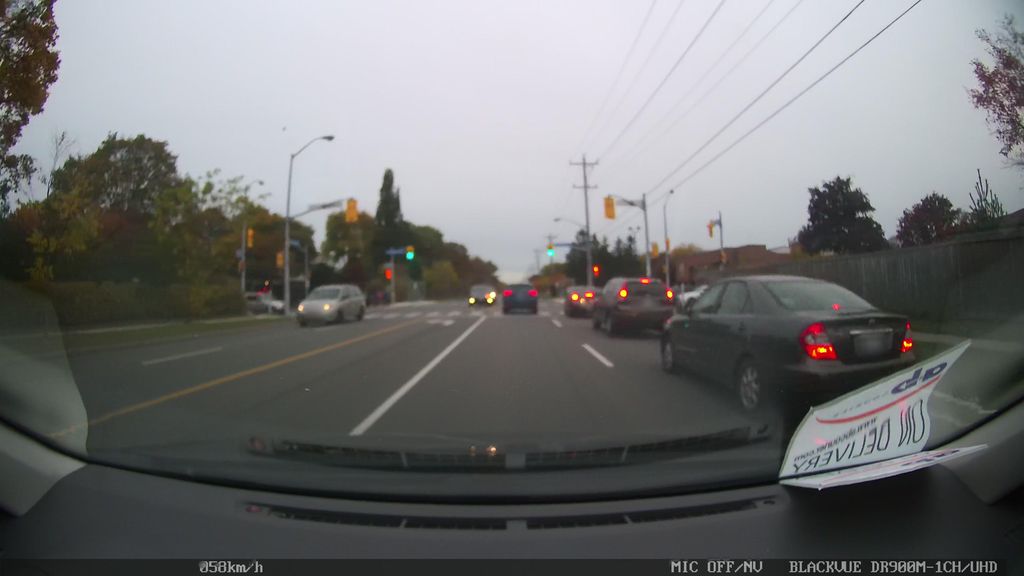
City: toronto